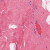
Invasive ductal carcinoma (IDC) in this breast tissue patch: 0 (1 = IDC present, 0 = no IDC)